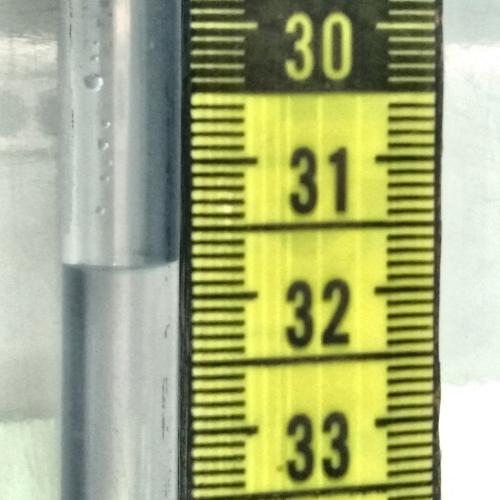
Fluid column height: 31.8 cm